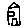
Label: house